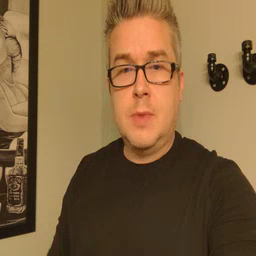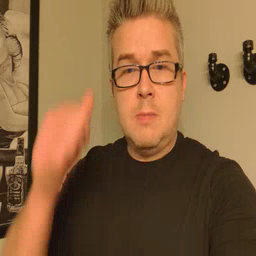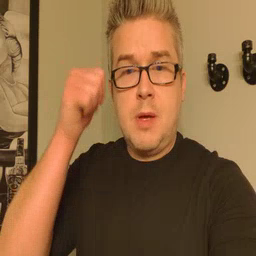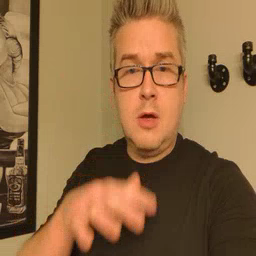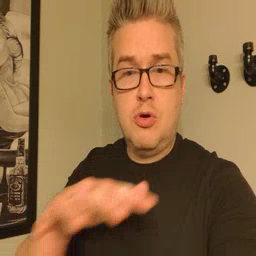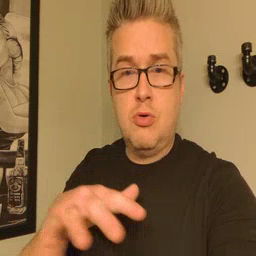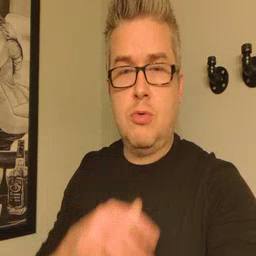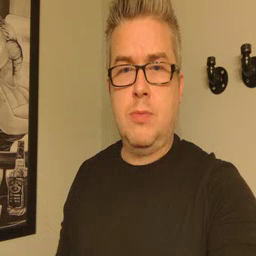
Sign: backyard